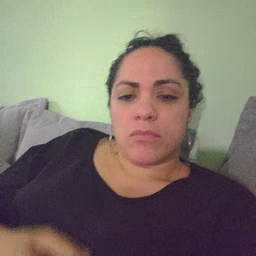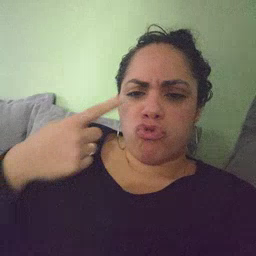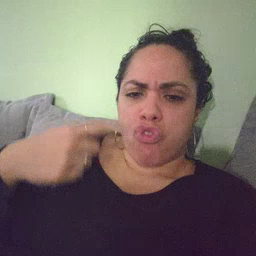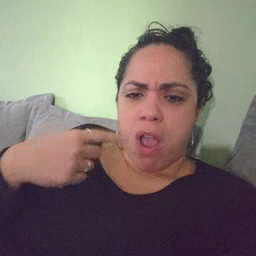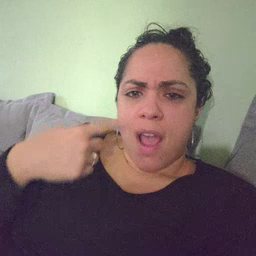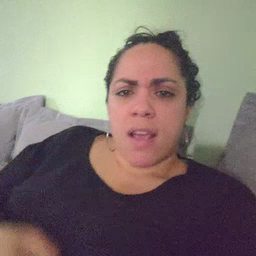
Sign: cry